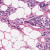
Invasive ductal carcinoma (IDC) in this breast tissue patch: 1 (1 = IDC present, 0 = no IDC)